Question: I want to send data form angular 4 to java servlet but I can't send because doesn't pass access control. I want to insert data to db with java servlet

this my code
front-end: data.service.ts
'''
import { Injectable } from '@angular/core';
import { Http, Response } from '@angular/http';
import { Headers, RequestOptions, ResponseOptions } from '@angular/http';
import { Observable } from 'rxjs';
import 'rxjs/add/operator/map';
import 'rxjs/add/operator/toPromise';
@Injectable()
export class DataService {
result: any;
private url = '//localhost:8080/my-java-web/';
constructor(private _http: Http) { }
addBookWithPromise(user: object): Promise<object> {
const headers = new Headers({ 'Content-Type': 'application/json',
"Access-Control-Allow-Origin": "*",
"Access-Control-Allow-Methods":" GET, POST, OPTIONS",
"Access-Control-Allow-Headers": "Content-Type",
"Access-Control-Allow-Credentials": "true"});
const options = new ResponseOptions({ headers: headers });
return this._http.post(this.url + 'loginsuccess', user,
options).toPromise()
.then(this.extractData)
.catch(this.handleErrorPromise);
}
private extractData(res: Response) {
const body = res.json();
return body.data || {};
}
private handleErrorObservable (error: Response | any) {
console.error(error.message || error);
return Observable.throw(error.message || error);
}
private handleErrorPromise (error: Response | any) {
console.error(error.message || error);
return Promise.reject(error.message || error);
}
}
'''
backend: java servlet
'''
public class LoginSuccess extends HttpServlet {
protected void doPost(HttpServletRequest request, HttpServletResponse response)
throws ServletException, IOException {
response.setContentType("text/html;charset=UTF-8");
response.addHeader("Access-Control-Allow-Origin","*");
response.addHeader("Access-Control-Allow-Methods"," GET, POST, OPTIONS");
response.addHeader("Access-Control-Allow-Headers","Content-Type");
response.addHeader("Access-Control-Allow-Credentials", "true");
PrintWriter out = response.getWriter();
String username = request.getParameter("username");
String password = request.getParameter("password");
System.out.println("Success" +username);
'''
Thank You Very Much
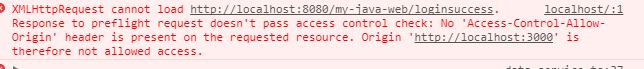
Answer: You'll need to read up on the CORS protocol.
I wrote a <URL>, not the Servlet API directly, but it does have a fairly extensive explanation of how CORS works.
Your specific problem is that you are only handling POSTs.
The CORS protocol involves the web browser making an OPTIONS request to your server.
It is this OPTIONS request that must have the Access-Control-Allow-Origin and related headers returned in the response.
If the browser sees those headers in the response, it will then do the POST.
If it does not see those headers in the response to the OPTIONS request, you'll get an HTTP error, reading something like "No 'Access-Control-Allow-Origin' header is present on the requested resource", and the POST request will not be made.